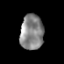
Tissue: prostate
Cell type: T cells
Senescence score: 0.3549
Nuclear area (px): 796
Mean DAPI intensity: 135.381